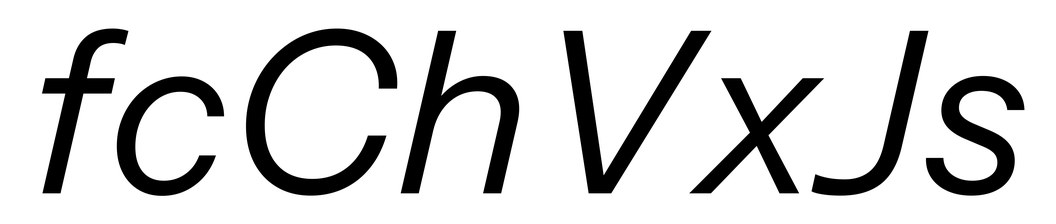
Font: InstrumentSans-Italic_Italic